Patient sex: F
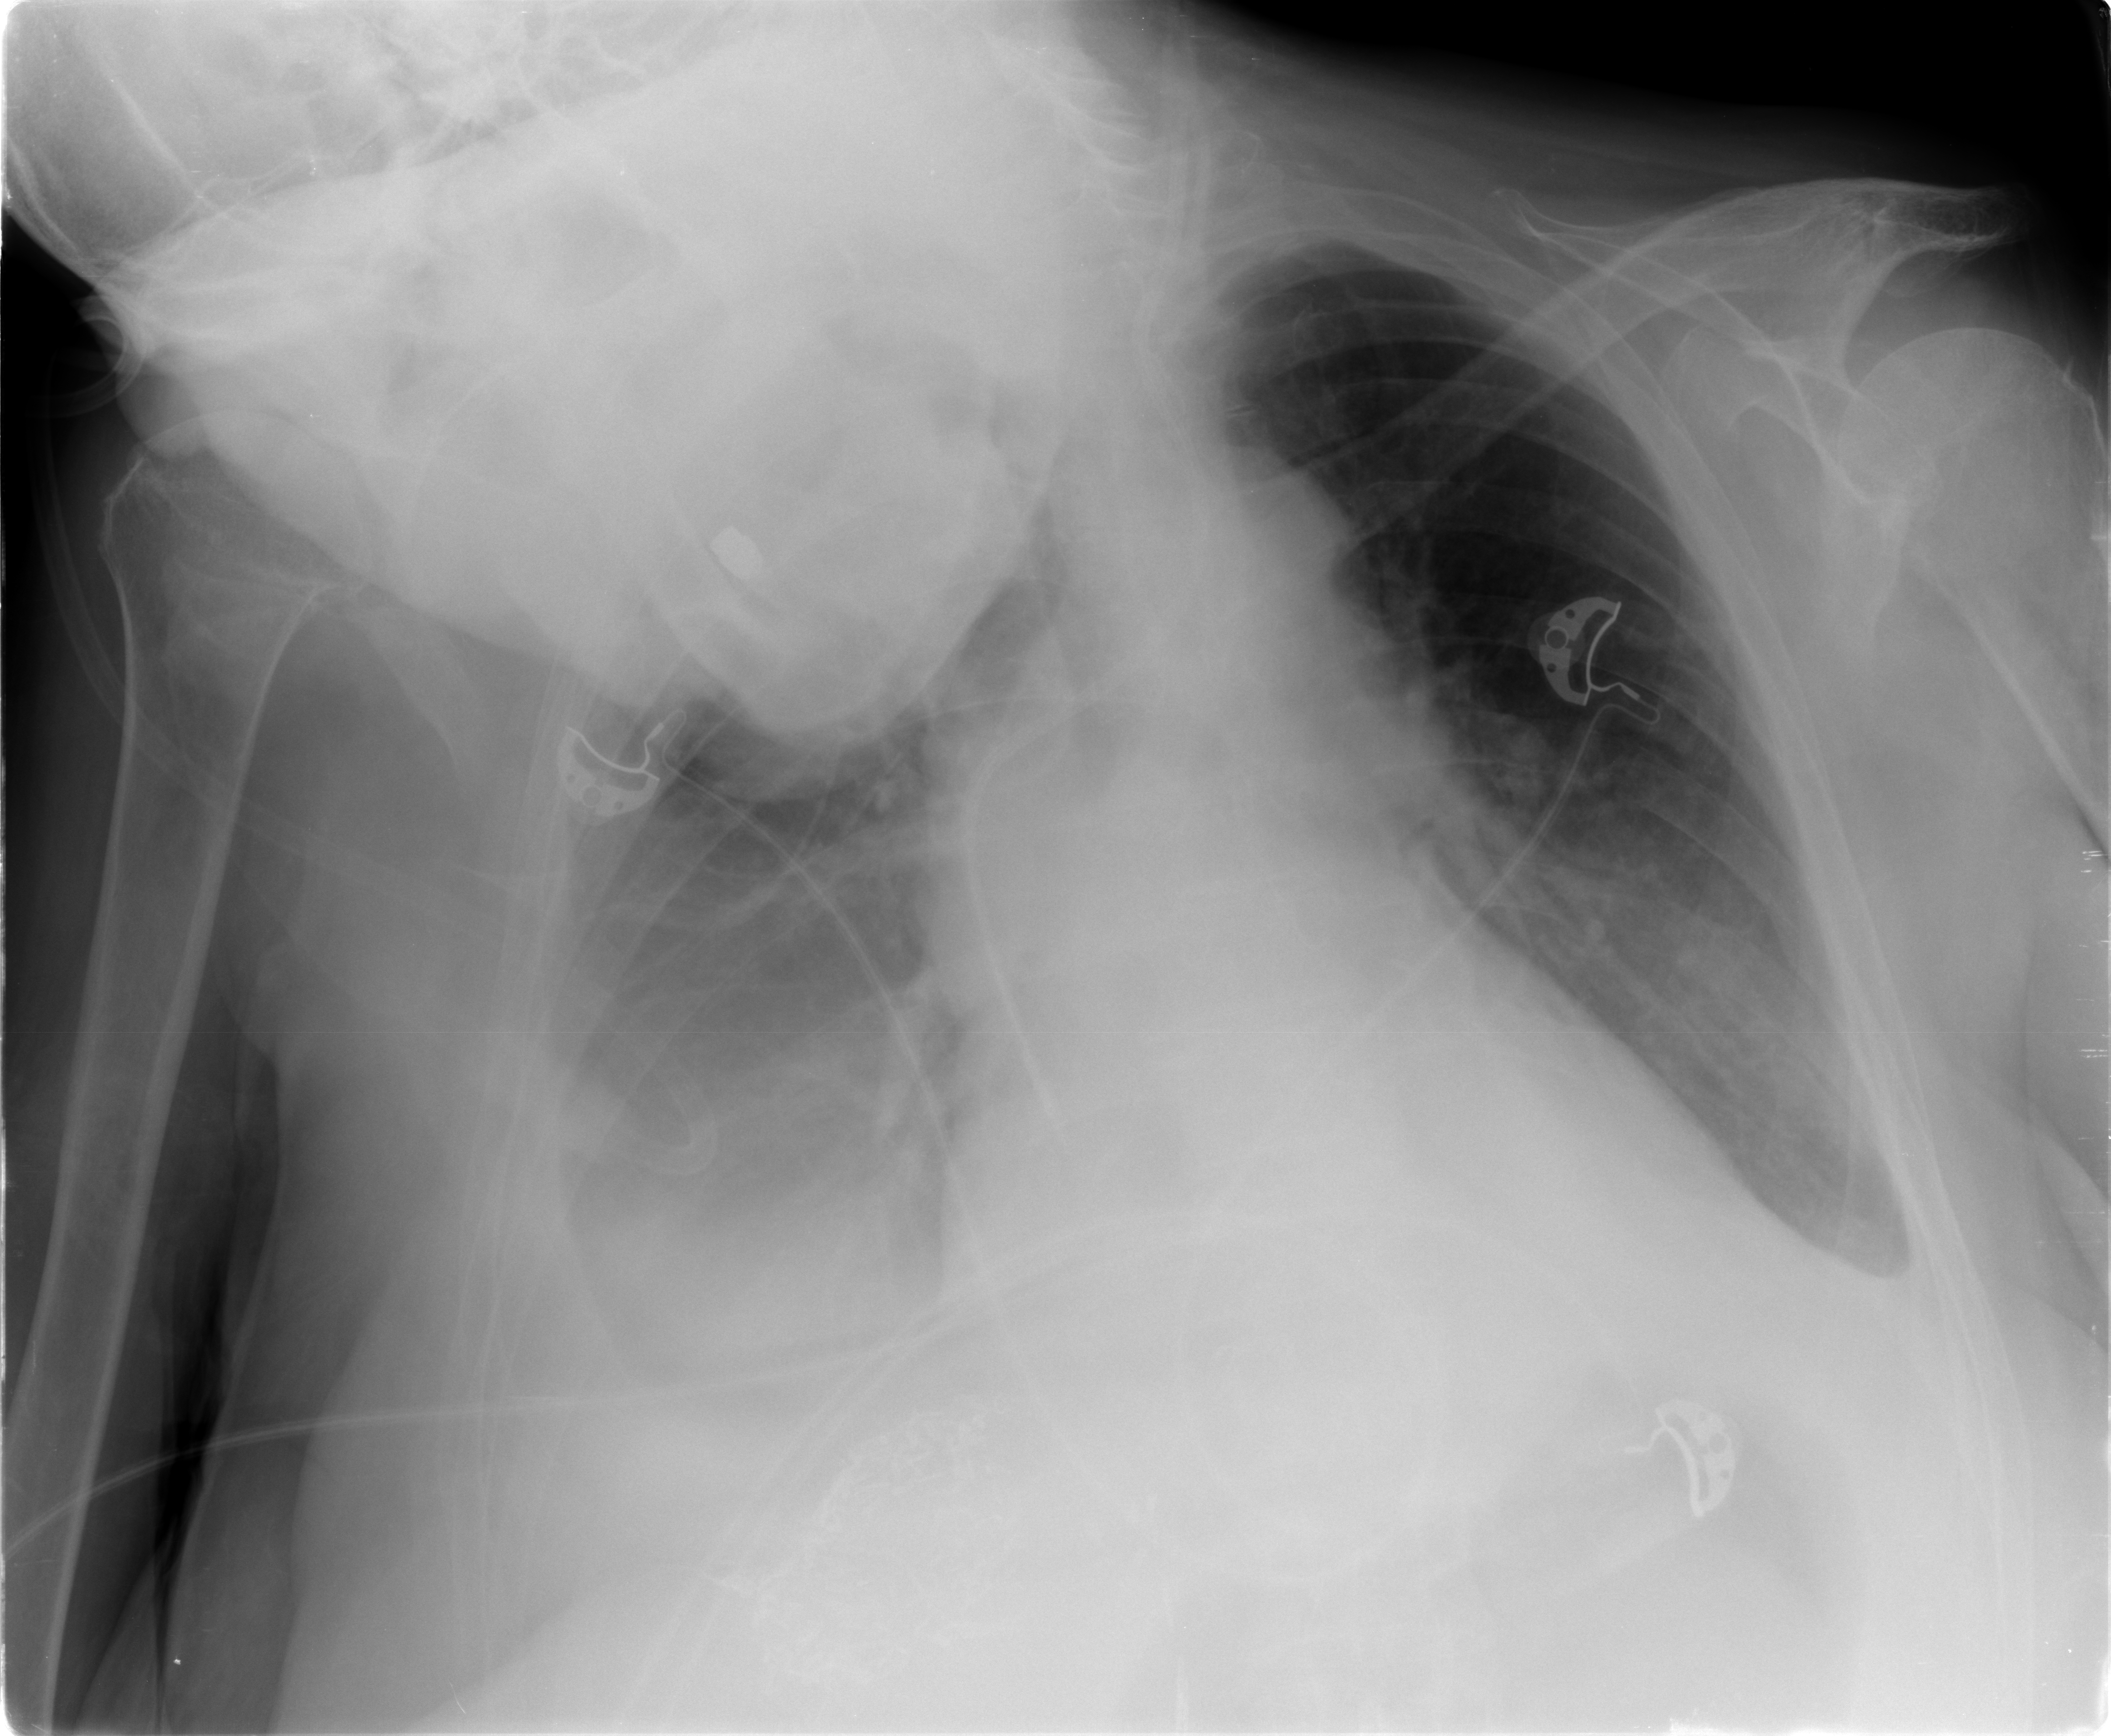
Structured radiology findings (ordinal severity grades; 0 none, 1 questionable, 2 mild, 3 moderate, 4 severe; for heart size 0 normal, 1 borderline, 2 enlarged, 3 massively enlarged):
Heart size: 1
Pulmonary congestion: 0
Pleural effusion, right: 2
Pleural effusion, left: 1
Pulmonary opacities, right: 0
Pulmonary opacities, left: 0
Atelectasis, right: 2
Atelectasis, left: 0